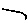
Label: line